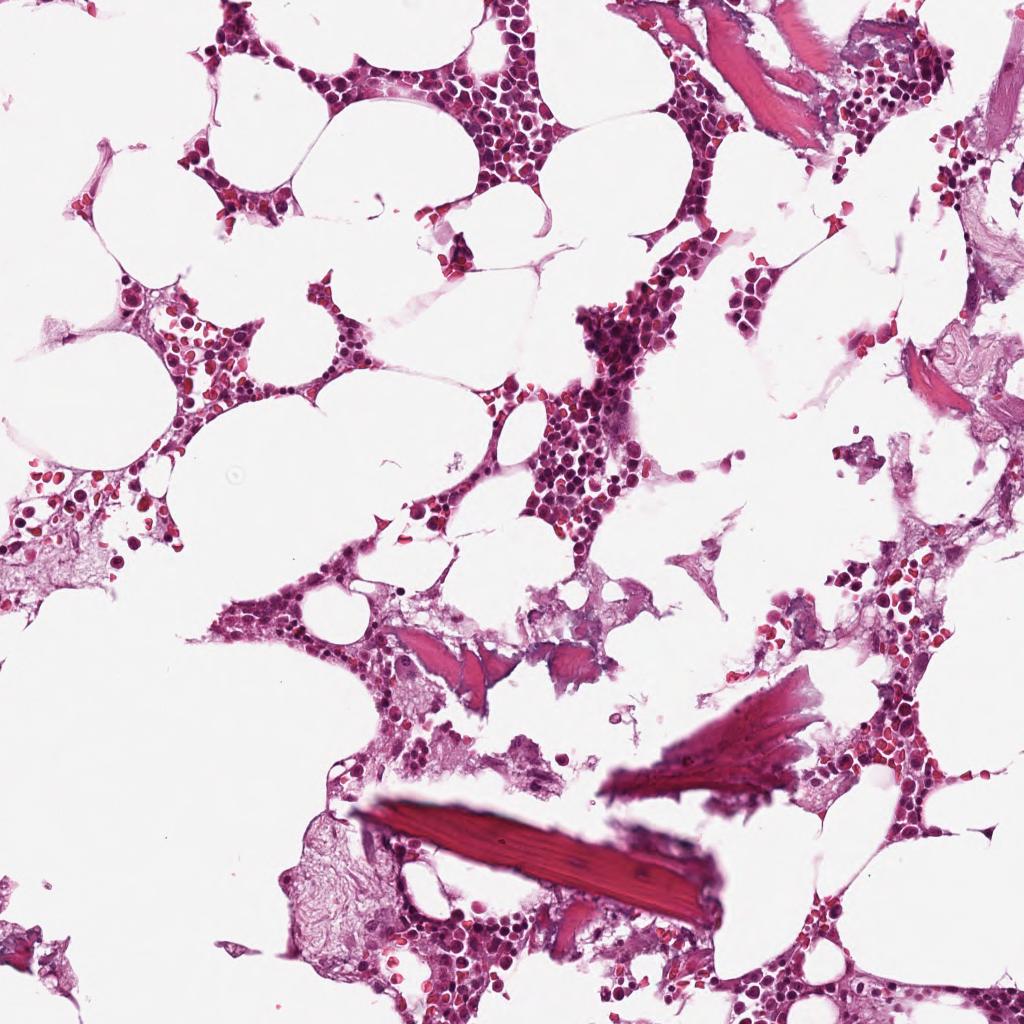
Label: Non-Tumor